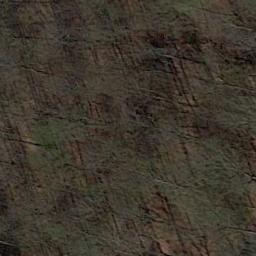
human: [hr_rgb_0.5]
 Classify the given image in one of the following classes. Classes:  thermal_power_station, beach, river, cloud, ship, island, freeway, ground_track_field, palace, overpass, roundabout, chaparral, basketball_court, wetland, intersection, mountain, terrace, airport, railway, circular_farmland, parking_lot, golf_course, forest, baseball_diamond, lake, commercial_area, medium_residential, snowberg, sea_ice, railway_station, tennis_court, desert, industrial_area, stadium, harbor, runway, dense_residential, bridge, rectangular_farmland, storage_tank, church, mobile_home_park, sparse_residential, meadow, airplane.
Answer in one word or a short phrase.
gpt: forest